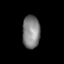
Tissue: lung
Cell type: Endothelial cells
Senescence score: 0.5717
Nuclear area (px): 568
Mean DAPI intensity: 129.757